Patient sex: M
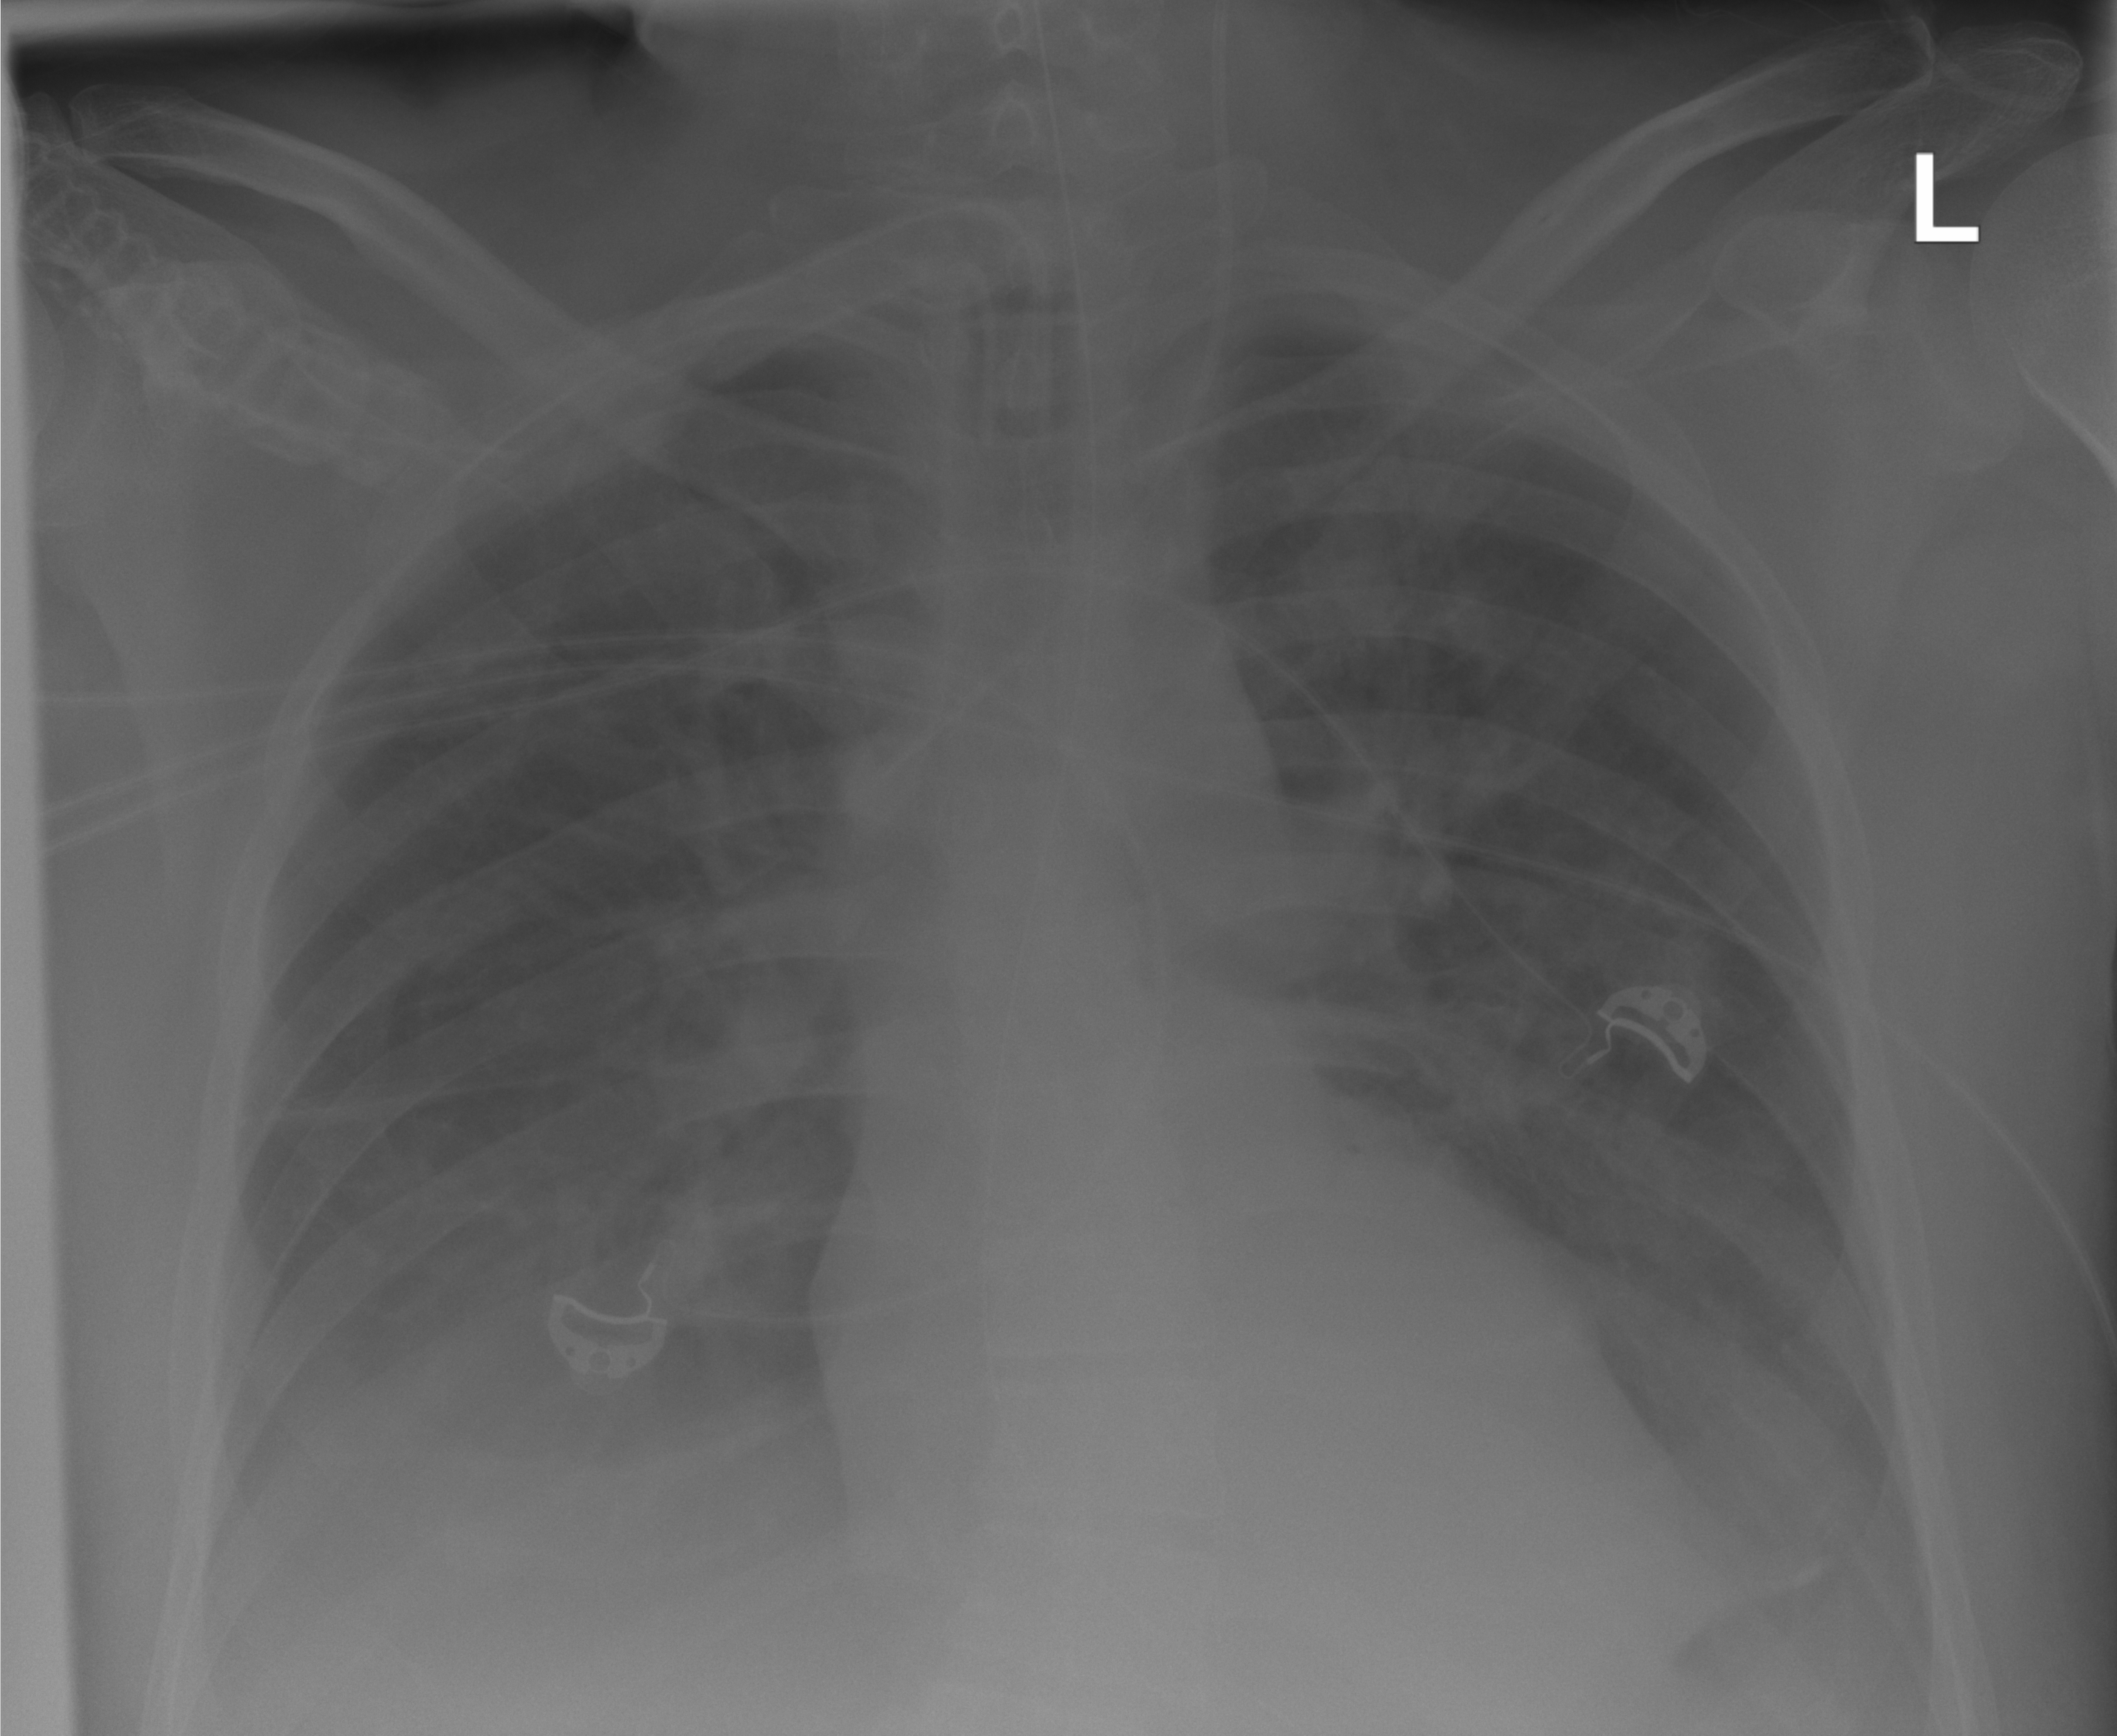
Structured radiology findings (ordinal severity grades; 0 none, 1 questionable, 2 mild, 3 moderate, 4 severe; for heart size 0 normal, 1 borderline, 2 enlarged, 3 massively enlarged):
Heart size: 0
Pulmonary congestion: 0
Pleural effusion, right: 2
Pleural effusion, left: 2
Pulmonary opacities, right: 0
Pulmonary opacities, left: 1
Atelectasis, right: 2
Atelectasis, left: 2